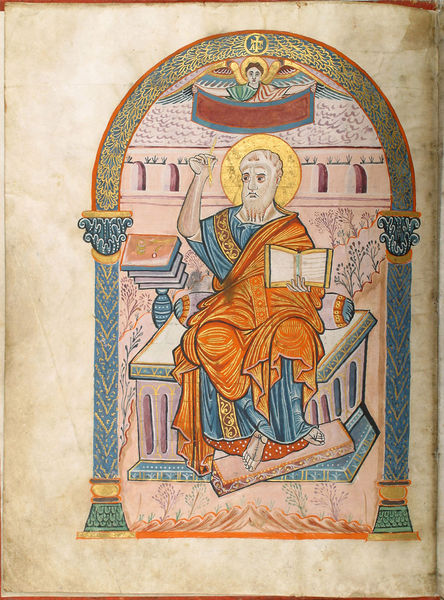
Titel: Gerocodex, Perikopenbuch
Institution: Darmstadt, Hessische Landesbibliothek
Schlagwörter: blau, gott, mann, umhang, sitzen, orange, säulen, rot, ornament, bart, falten, gewand, gold, mantel, sitzend, pflanzen, engel, füße, bogen, mauer, rundbogen, kissen, thron, stufe, zeigen, buch, burg, vergoldet, kreuz, seite, tron, altar, buchseite, heiligenschein, heiliger, petrus, aureole, predigen, heilihenschein, mnn, bebilderung, aurche